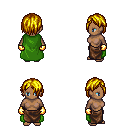
a pixel art fantasy rpg character, female body template, human, dark skin, green cape, robe skirt, blonde bangs hairstyle, gold gloves, four views (front, back, left, right), 2x2 character sprite sheet, small pixel art, hard edges, no anti-aliasing